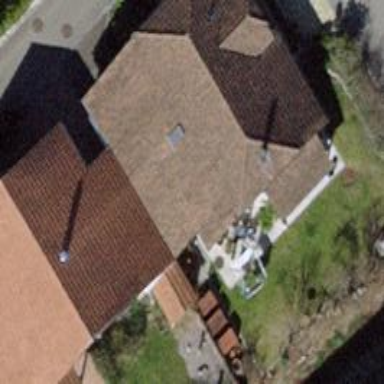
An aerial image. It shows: Semidetached house with hipped roof.